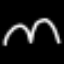
Label: squiggle